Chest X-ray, PA view. Patient: 53 years old, sex M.
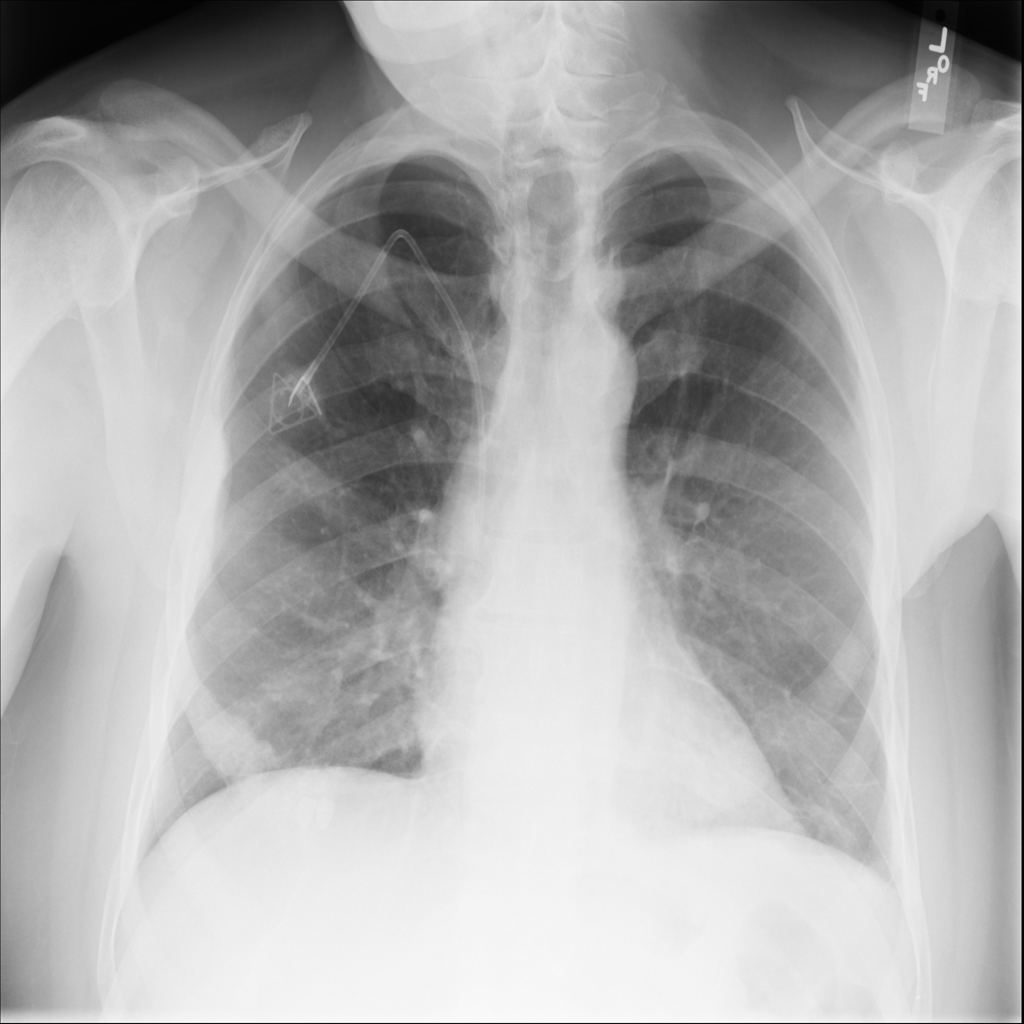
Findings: No Finding